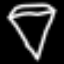
Label: diamond